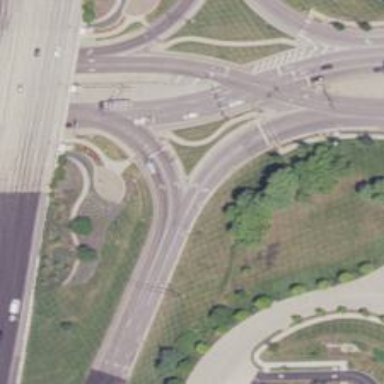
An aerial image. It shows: Motorway link at Diverging Diamond Interchange (DDI).